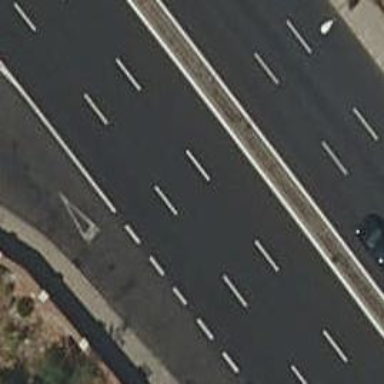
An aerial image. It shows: Primary highway.